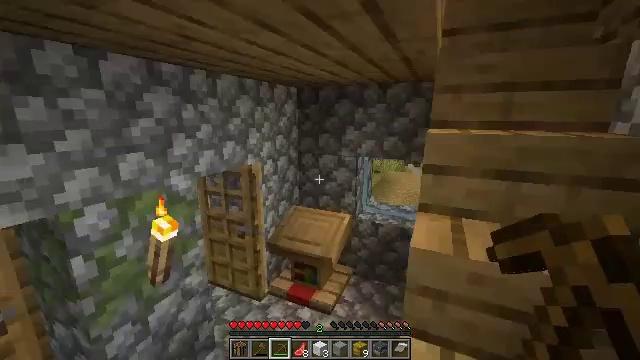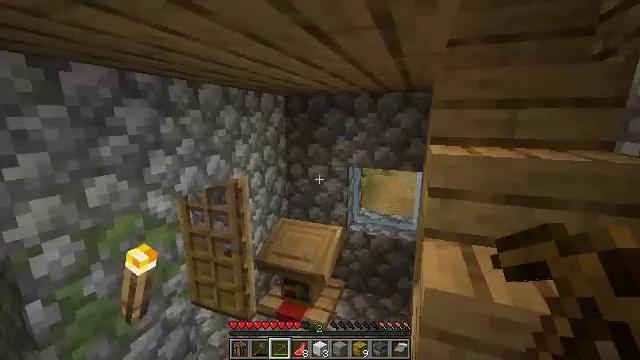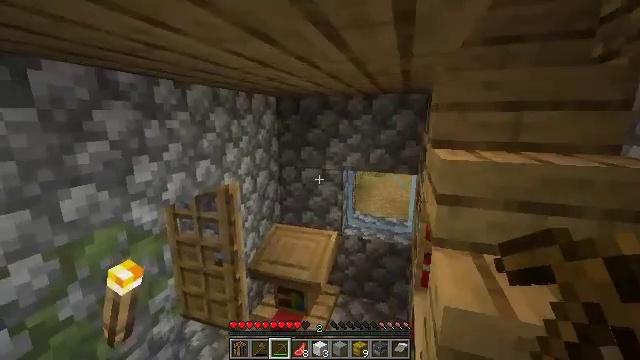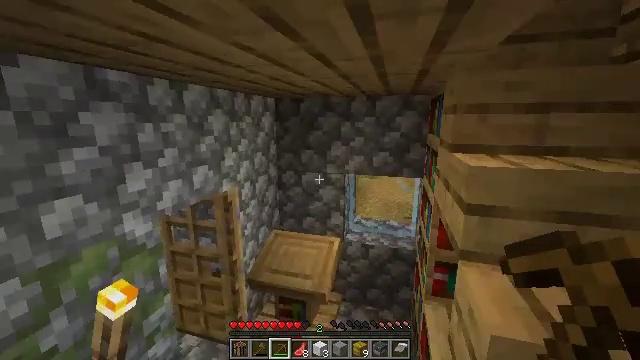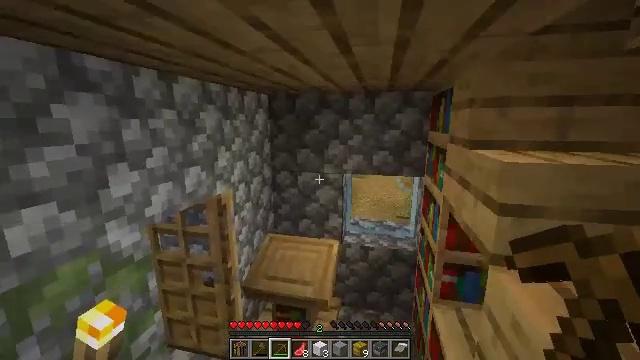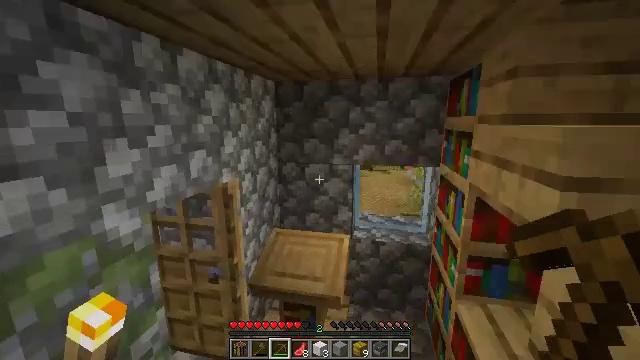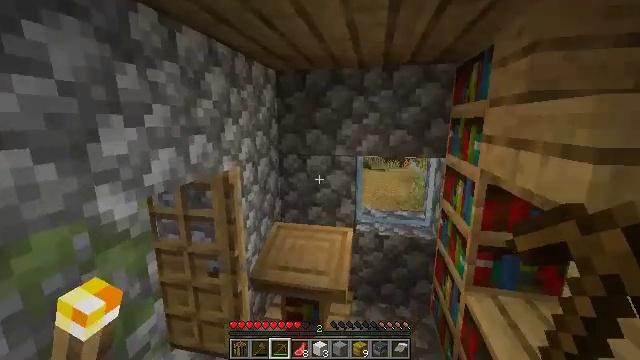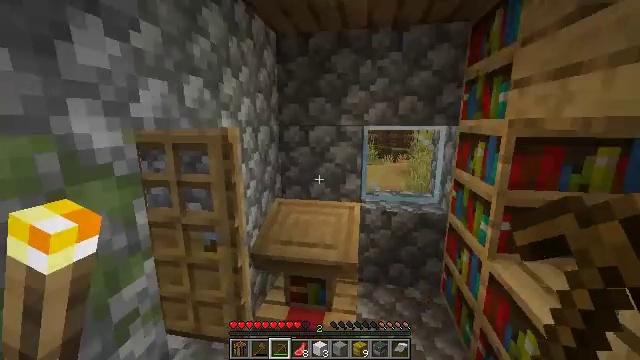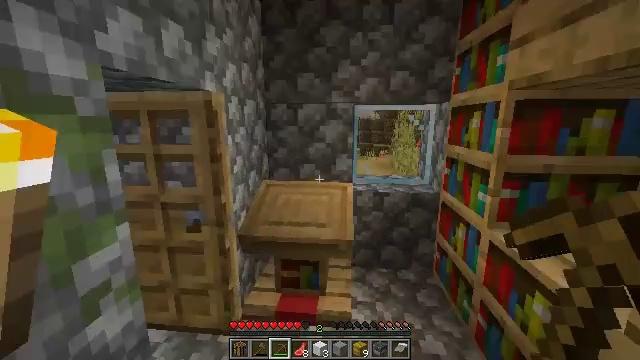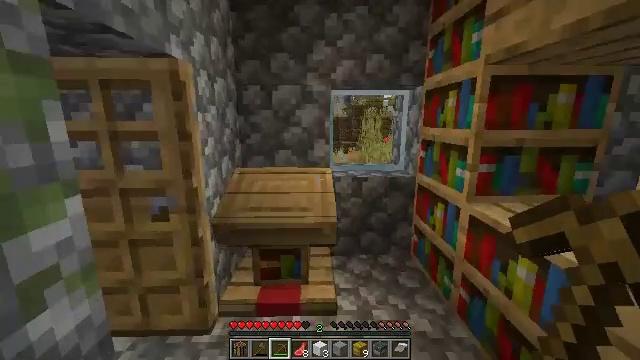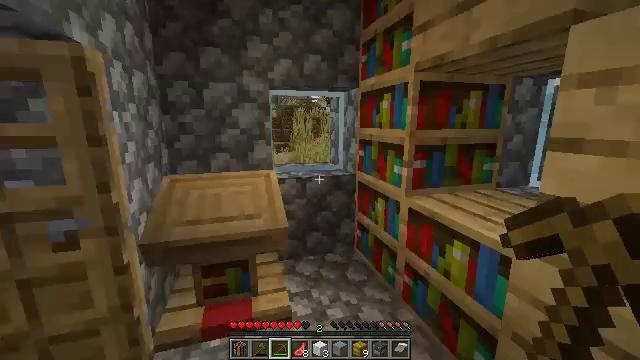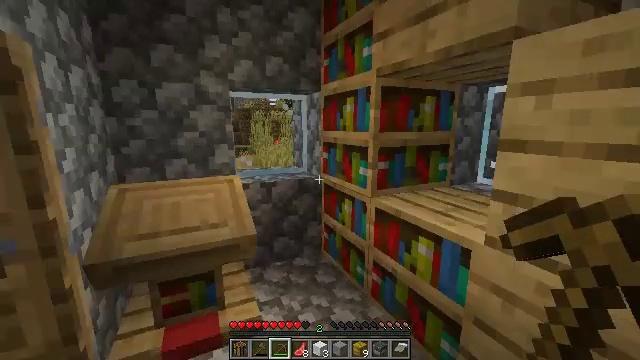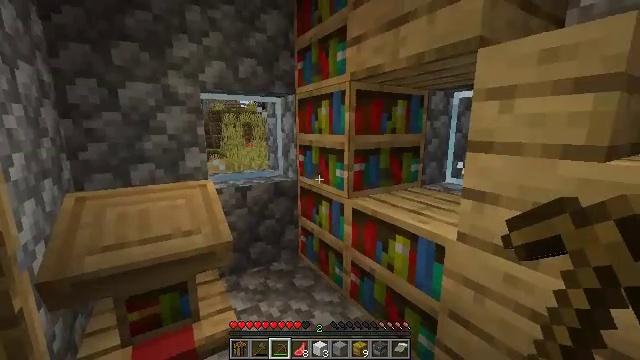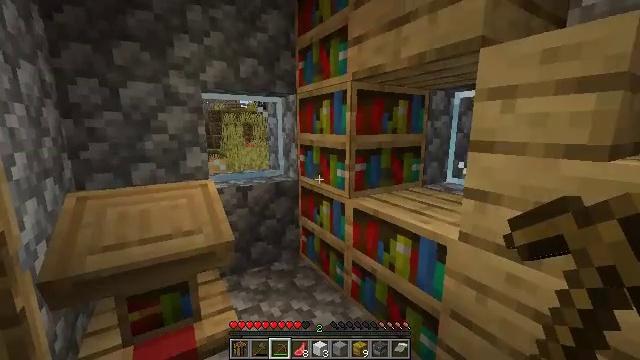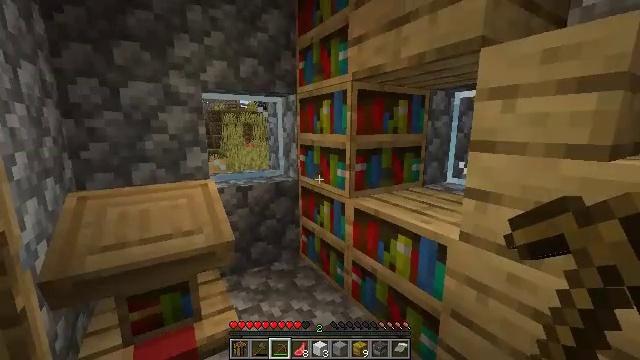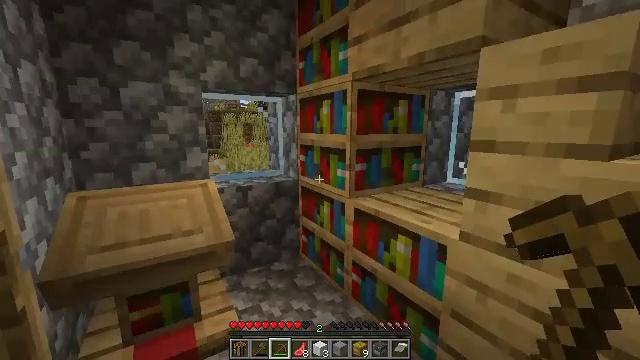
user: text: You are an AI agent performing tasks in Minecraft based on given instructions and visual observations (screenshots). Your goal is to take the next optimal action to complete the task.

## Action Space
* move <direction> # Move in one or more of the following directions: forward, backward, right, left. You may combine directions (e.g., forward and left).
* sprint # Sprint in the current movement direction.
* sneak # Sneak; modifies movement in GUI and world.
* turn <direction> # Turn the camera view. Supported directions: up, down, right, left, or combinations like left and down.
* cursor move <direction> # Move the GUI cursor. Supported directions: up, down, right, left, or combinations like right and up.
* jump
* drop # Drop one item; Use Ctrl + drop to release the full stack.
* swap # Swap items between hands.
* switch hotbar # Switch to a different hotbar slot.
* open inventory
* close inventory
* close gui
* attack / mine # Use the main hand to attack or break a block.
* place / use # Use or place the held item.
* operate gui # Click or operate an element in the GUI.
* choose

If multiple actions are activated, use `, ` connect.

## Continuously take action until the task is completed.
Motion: motion action
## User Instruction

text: Collect books by breaking the bookshelf.
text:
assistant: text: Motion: move forward and move left, turn right
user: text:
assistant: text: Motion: move forward and move left, turn right
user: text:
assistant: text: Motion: move forward and move left, turn right
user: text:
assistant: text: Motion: move forward and move left, turn right
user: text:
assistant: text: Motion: move forward and move left
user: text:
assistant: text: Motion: move forward and move left
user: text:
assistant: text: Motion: move forward and move left, turn right
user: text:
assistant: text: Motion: turn right
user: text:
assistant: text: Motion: turn right
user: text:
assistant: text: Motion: turn right
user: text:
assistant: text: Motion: turn right
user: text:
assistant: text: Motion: turn right
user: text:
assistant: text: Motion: no_op
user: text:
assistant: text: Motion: no_op
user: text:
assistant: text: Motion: no_op
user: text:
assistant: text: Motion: no_op
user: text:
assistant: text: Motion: no_op
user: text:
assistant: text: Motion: no_op
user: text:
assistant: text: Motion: turn right
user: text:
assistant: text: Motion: no_op
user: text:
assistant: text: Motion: no_op
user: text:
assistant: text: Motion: turn left
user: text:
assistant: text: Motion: turn left
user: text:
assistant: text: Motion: turn left
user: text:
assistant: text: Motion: no_op
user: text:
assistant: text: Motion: no_op
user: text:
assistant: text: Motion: no_op
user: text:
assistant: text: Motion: turn right and down
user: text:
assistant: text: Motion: turn right and down
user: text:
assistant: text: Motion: turn right and down